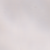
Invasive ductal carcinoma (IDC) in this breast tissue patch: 0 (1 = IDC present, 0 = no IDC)